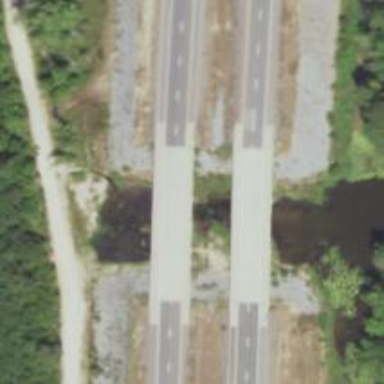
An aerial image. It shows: Trunk highway bridge with asphalt surface and beam structure.